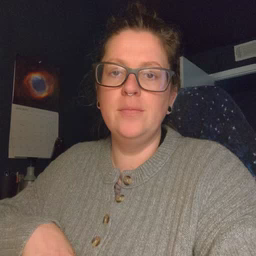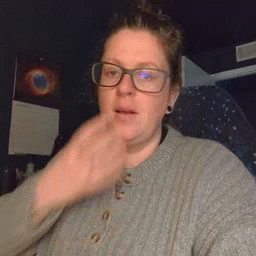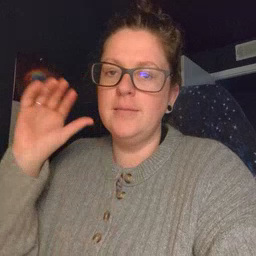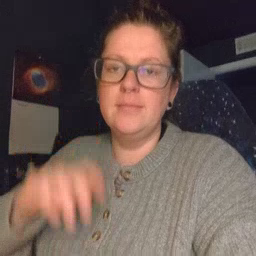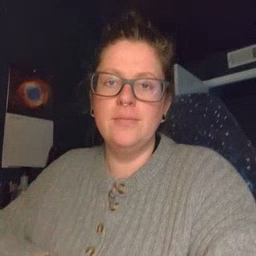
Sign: hot